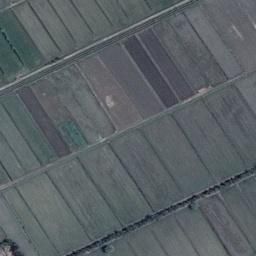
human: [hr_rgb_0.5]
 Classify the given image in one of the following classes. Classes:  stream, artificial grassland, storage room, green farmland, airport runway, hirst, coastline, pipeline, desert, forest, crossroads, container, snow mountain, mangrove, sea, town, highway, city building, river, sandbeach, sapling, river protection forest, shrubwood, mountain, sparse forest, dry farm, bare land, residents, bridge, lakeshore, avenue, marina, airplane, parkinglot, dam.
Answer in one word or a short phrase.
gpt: green farmland